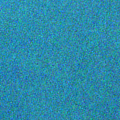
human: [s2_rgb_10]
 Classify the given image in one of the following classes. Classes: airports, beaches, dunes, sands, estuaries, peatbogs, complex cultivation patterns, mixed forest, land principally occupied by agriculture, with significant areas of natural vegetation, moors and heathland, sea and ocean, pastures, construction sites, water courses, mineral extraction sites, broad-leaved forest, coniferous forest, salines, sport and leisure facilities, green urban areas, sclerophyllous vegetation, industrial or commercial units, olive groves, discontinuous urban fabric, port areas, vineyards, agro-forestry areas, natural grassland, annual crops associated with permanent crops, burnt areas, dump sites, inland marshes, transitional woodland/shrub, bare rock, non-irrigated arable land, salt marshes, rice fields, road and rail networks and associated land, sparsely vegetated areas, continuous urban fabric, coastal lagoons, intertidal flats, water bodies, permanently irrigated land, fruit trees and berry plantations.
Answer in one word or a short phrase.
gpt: sea and ocean